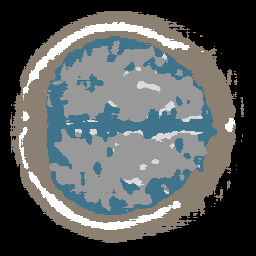
Label: no_lesion